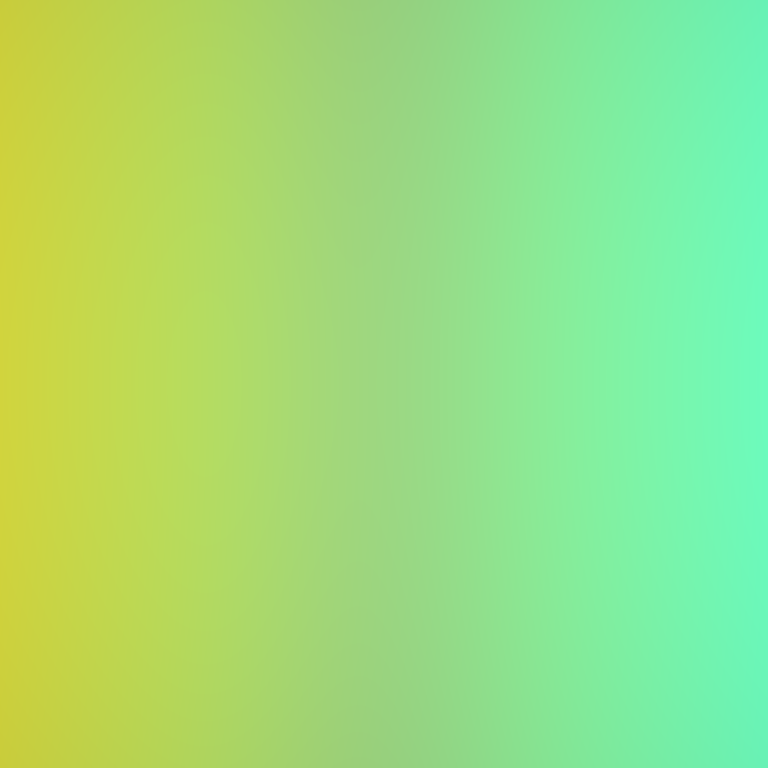
Abstract light effect, smooth gradient from yellow to cyan, calm atmosphere, soft glow, no room, no furniture, no objects.